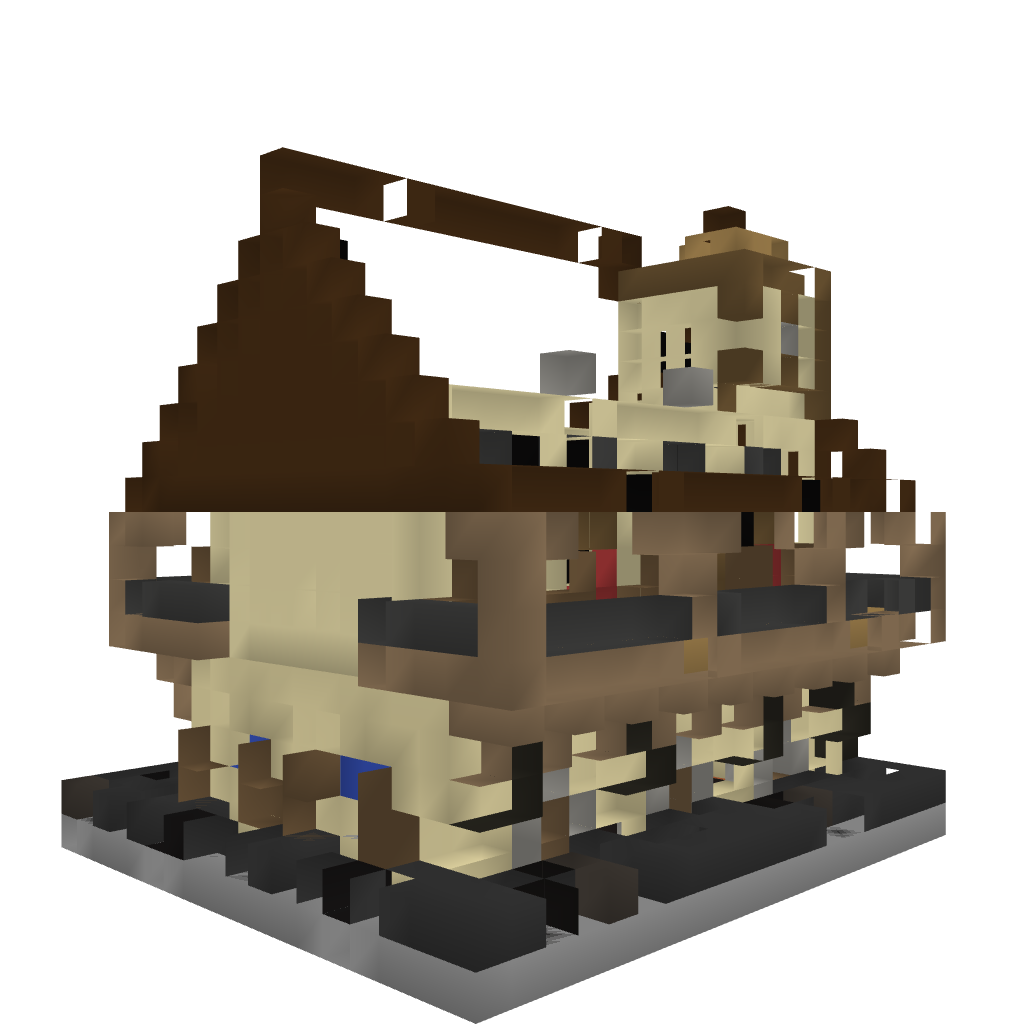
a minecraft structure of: Medieval Hotel